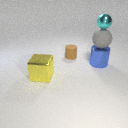
large blue metal cylinder below small cyan metal sphere